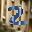
Label: 2